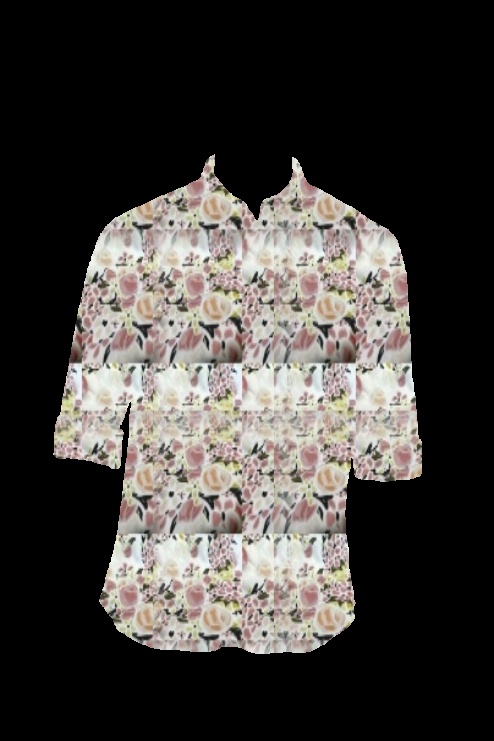
pink multi floral print button up tee